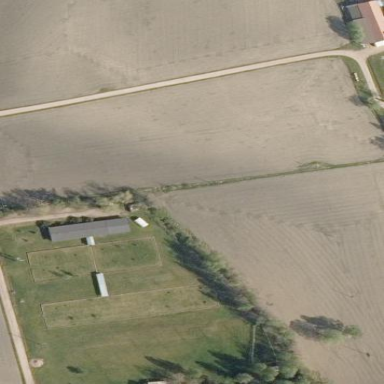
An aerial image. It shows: Farmyard area.